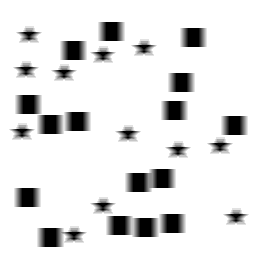
Squares: 16
Triangles: 0
Stars: 12
Total shapes: 28